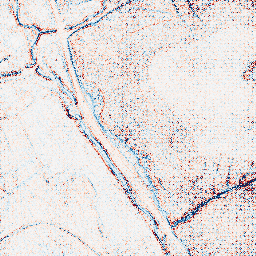
Category: edge_preserving
Decomposition family: bilateral
Decomposition parameters: d: 5
sigma_color: 25
sigma_space: 50
Upsampling method: regularized
Upsampling parameters: scale: 4
lambda_reg: 0.1
Upsampling scale: 4